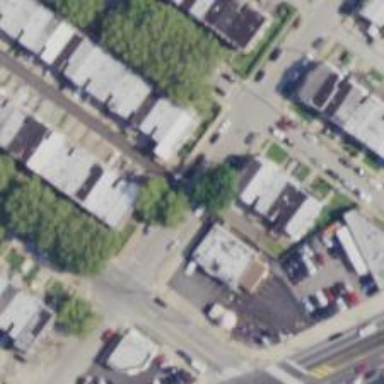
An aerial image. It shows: Alley classified as service road.